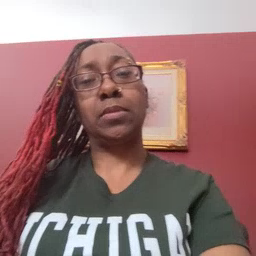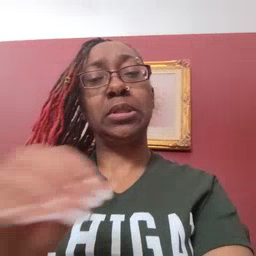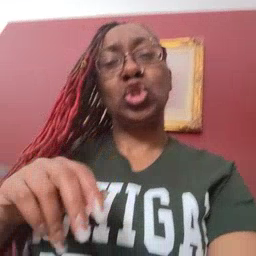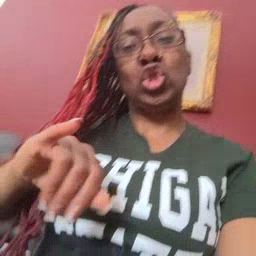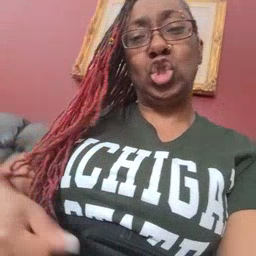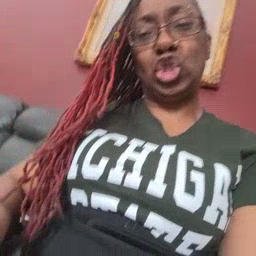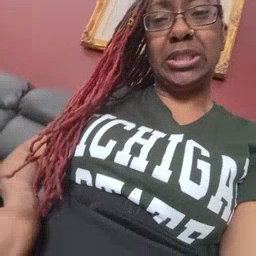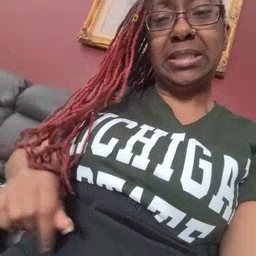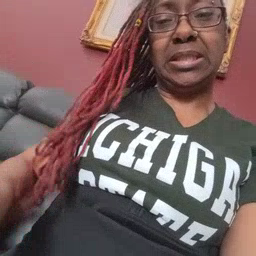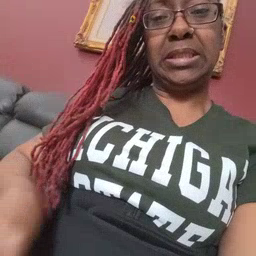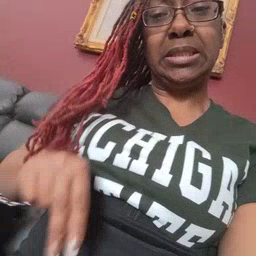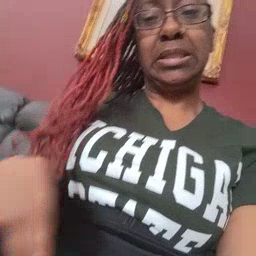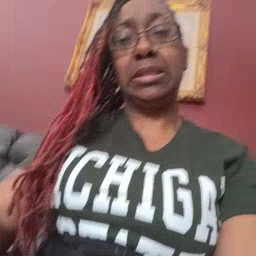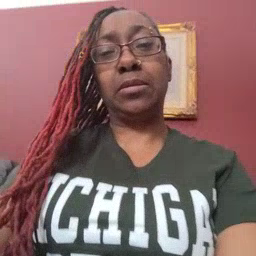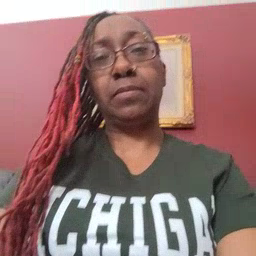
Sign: jeans